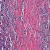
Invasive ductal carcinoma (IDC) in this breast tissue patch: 0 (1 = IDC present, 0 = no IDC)